Question: I am pretty new in page development and I have the following doubt about how to solve this task.
I have a that contains a , something like it:

And this is the code that renders this accordion menu:
'''
<div id="accordion">
<%
for (SalDettaglio salDettaglio : (SalDettaglio[]) request.getSession(false).getAttribute("salDettaglio")) {
%>
<h2>
<!-- <span>SALDETTAGLIO: </span> --> <%-- out.println(salDettaglio.getCodice()); --%>
<!--
<table class="salDettaglio" border="1" width="100%">
<tr class="salDettaglioRow">
<td width = "8.3%"><%=salDettaglio.getCodice()%></td>
<td width = "8.3%"><%=salDettaglio.getStato()%></td>
<td width = "8.3%"><%=salDettaglio.getDataCreazione()%></td>
<td width = "8.3%"><%=salDettaglio.getDataRegistrazione()%></td>
<td width = "8.3%"><%=salDettaglio.getAutoreCreazione()%></td>
<td width = "8.3%"><%=salDettaglio.getAutoreConvalida()%></td>
<td width = "8.3%"><%=salDettaglio.getAutoreAcquisizione()%></td>
<td width = "8.3%"><%=salDettaglio.getTotImponibile().toString()%></td>
<td width = "8.3%"><%=salDettaglio.getFornitore()%></td>
<td width = "8.3%"><%=salDettaglio.getRmConRiserva()%></td>
<td width = "8.3%"><%=salDettaglio.getErrore()%></td>
<td width = "8.3%">
<button class="acceptButton">ACCEPT ICON BUTTON</button>
<button class="cancelButton">CANCEL ICON BUTTON</button>
<button class="sapButton">SAP ICON BUTTON</button>
</td>
</tr>
</table>
-->
<table class="standard-table-cls" border="1" width="100%">
<thead>
<tr class="salDettaglioRow">
<th width = "8.33%"><%=salDettaglio.getCodice()%></th>
<th width = "8.33%"><%=salDettaglio.getStato()%></th>
<th width = "8.33%"><%=salDettaglio.getDataCreazione()%></th>
<th width = "8.33%"><%=salDettaglio.getDataRegistrazione()%></th>
<th width = "8.33%"><%=salDettaglio.getAutoreCreazione()%></th>
<th width = "8.33%"><%=salDettaglio.getAutoreConvalida()%></th>
<th width = "8.33%"><%=salDettaglio.getAutoreAcquisizione()%></th>
<th width = "8.33%"><%=salDettaglio.getTotImponibile().toString()%></th>
<th width = "8.33%"><%=salDettaglio.getFornitore()%></th>
<th width = "8.33%"><%=salDettaglio.getRmConRiserva()%></th>
<th width = "8.33%"><%=salDettaglio.getErrore()%></th>
<th width = "8.33%">
<button class="acceptButton">ACCEPT ICON BUTTON</button>
<button class="cancelButton">CANCEL ICON BUTTON</button>
<button class="sapButton">SAP ICON BUTTON</button>
</th>
</tr>
</thead>
</table>
</h2>
<div>
<table border="1" align="right" class="standard-table-cls">
<caption><div align="center"><b>RM</b></div></caption>
<thead>
<tr>
<th width="14.2%">Codice RM</th>
<th width="14.2%">Autore Firma</th>
<th width="14.2%">Data Firma</th>
<th width="14.2%">Acq Riserva</th>
<th width="14.2%">Consegna Finale</th>
<th width="14.2%">Descrizione RM</th>
<th width="14.2%">Imponibile</th>
</tr>
</thead>
<%
for (RM currentRM : salDettaglio.getRM()) {
String test = currentRM.getAcqRiserva();
%>
<tr id="rmRow">
<td><%=currentRM.getCodiceRm()%></td>
<td><%=currentRM.getAutoreFirma()%></td>
<td><%=currentRM.getDataFirma()%></td>
<td><%=currentRM.getAcqRiserva()%></td>
<td><%=currentRM.getConsegnaFinale()%></td>
<td><%=currentRM.getDescrizioneRM()%></td>
<td><%=currentRM.getImponibile().toString()%></td>
</tr>
<%}%>
</table>
</div>
<%
}
%>
</div>
'''
As you can see in the previous immage in the of the table putted inside the there are 3 that are implemented using , these:
'''
<th width = "8.33%">
<button class="acceptButton">ACCEPT ICON BUTTON</button>
<button class="cancelButton">CANCEL ICON BUTTON</button>
<button class="sapButton">SAP ICON BUTTON</button>
</th>
'''
Now what I have to do is submit a value (at this time even a fixed value, for esample: 1 for the first button, 2 for the second button and 3 for the third button) to the servlet that handle this view when a button is clicked.
I think that I have to use a form that submit it in post. But what exactly have I to do? Searching online I founded this article: <URL>
But in the previous tutorial show how to submit a form but this is not what I want to do.
How can I submit a form into a JSP to a servlet?
Tnx
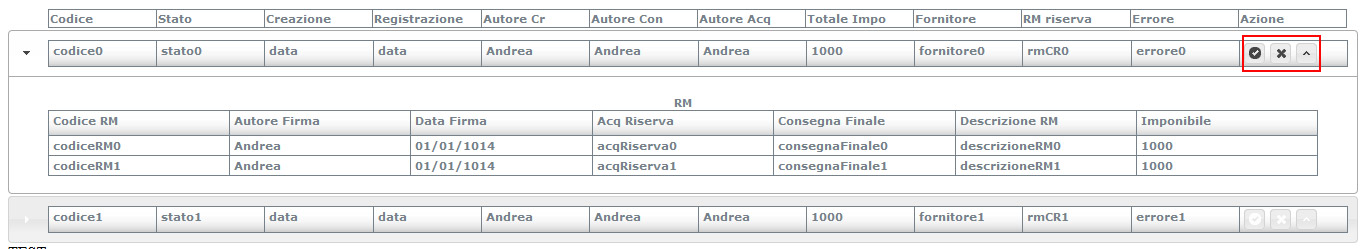
Answer: You can use Jquery '$.post' <URL> request to achive this:
'''
<table>
<td><input type="text" value="test" id="name" />
<td><button onclick="post(<%=entity.id%>)">submit</button><td>
</table>
<script>
function post(id){
var name=$("#name").val();
$.post(
"/myservlet", { customerid: id, customername: name }
).done(function(data){
alert(data);
//This will send get request to your servlet. can use this if your previous
//post request done any update in DB
window.location.href='/myservlet?customerid='+id;
});
}
</script>
'''